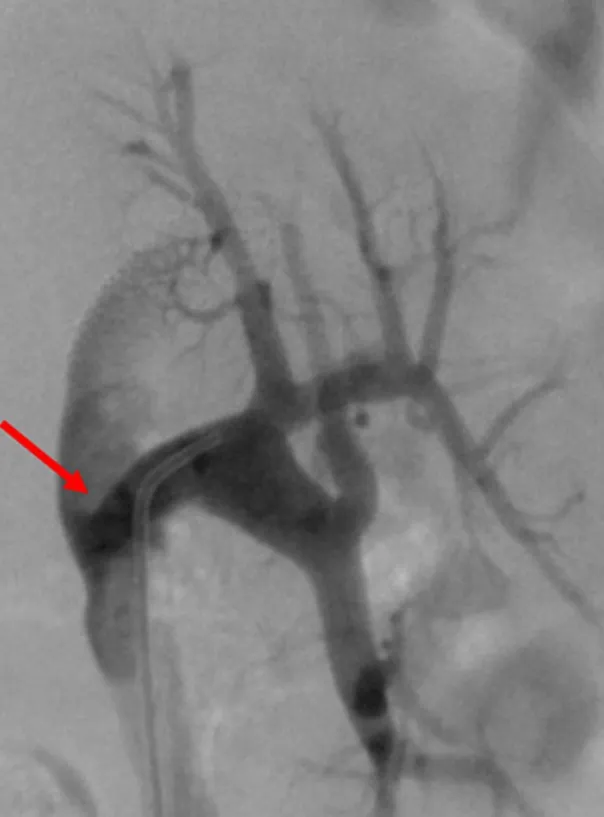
angiogram showing a patent renal transplant anastomosis without stenosis (red arrow).
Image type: radiology (ct)